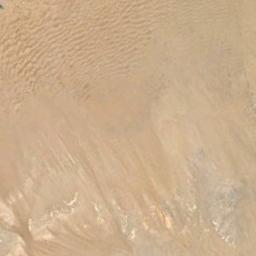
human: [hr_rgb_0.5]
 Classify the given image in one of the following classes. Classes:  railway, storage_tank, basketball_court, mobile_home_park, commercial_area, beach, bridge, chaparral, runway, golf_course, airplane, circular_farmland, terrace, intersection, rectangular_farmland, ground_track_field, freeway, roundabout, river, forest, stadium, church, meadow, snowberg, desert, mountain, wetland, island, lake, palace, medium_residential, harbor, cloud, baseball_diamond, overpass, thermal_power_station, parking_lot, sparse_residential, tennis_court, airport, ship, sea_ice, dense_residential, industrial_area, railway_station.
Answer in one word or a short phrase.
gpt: desert